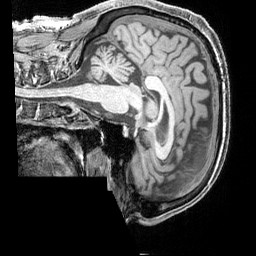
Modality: T1w
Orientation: sagittal
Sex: male
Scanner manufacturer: siemens
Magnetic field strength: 3 T
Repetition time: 2.3 s
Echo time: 0.00226 s